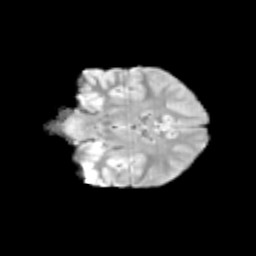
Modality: T2w
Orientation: coronal
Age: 11
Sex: female
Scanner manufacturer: siemens
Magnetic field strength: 3 T
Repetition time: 3.8 s
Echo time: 0.07 s